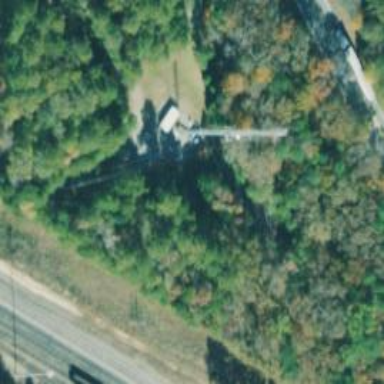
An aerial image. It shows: Man-made mast used for communication purposes.